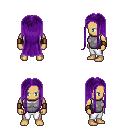
a pixel art fantasy rpg character, male body template, human, tanned skin, steel chest armor, white pants, purple extra-long hairstyle, leather bracers, four views (front, back, left, right), 2x2 character sprite sheet, small pixel art, hard edges, no anti-aliasing